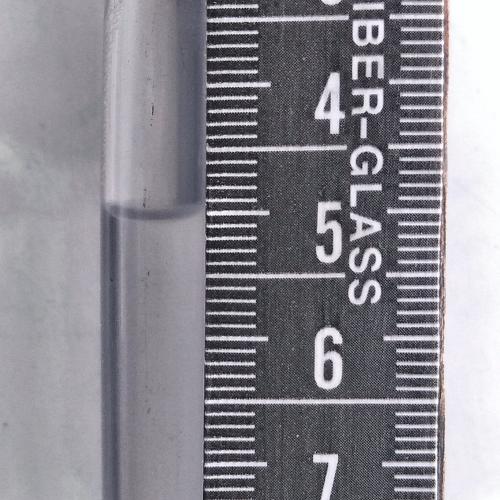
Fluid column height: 5.0 cm